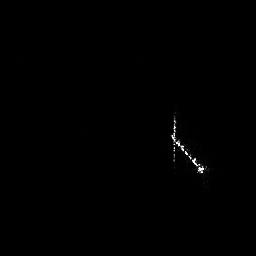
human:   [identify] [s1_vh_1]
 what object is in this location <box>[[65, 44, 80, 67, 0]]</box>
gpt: <ref>1 large ship at the right</ref>